Aerial crown-view tile of a tropical tree (Barro Colorado Island, Panama), acquired 20250317:
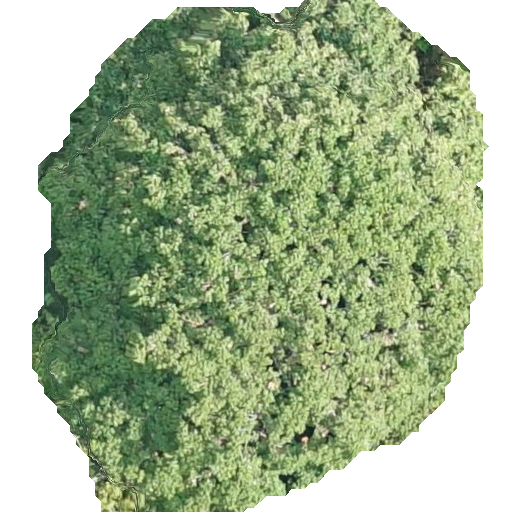
Species: Sterculia apetala
GBIF accepted scientific name: Sterculia apetala
Crown area: 283.553 m²